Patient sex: M
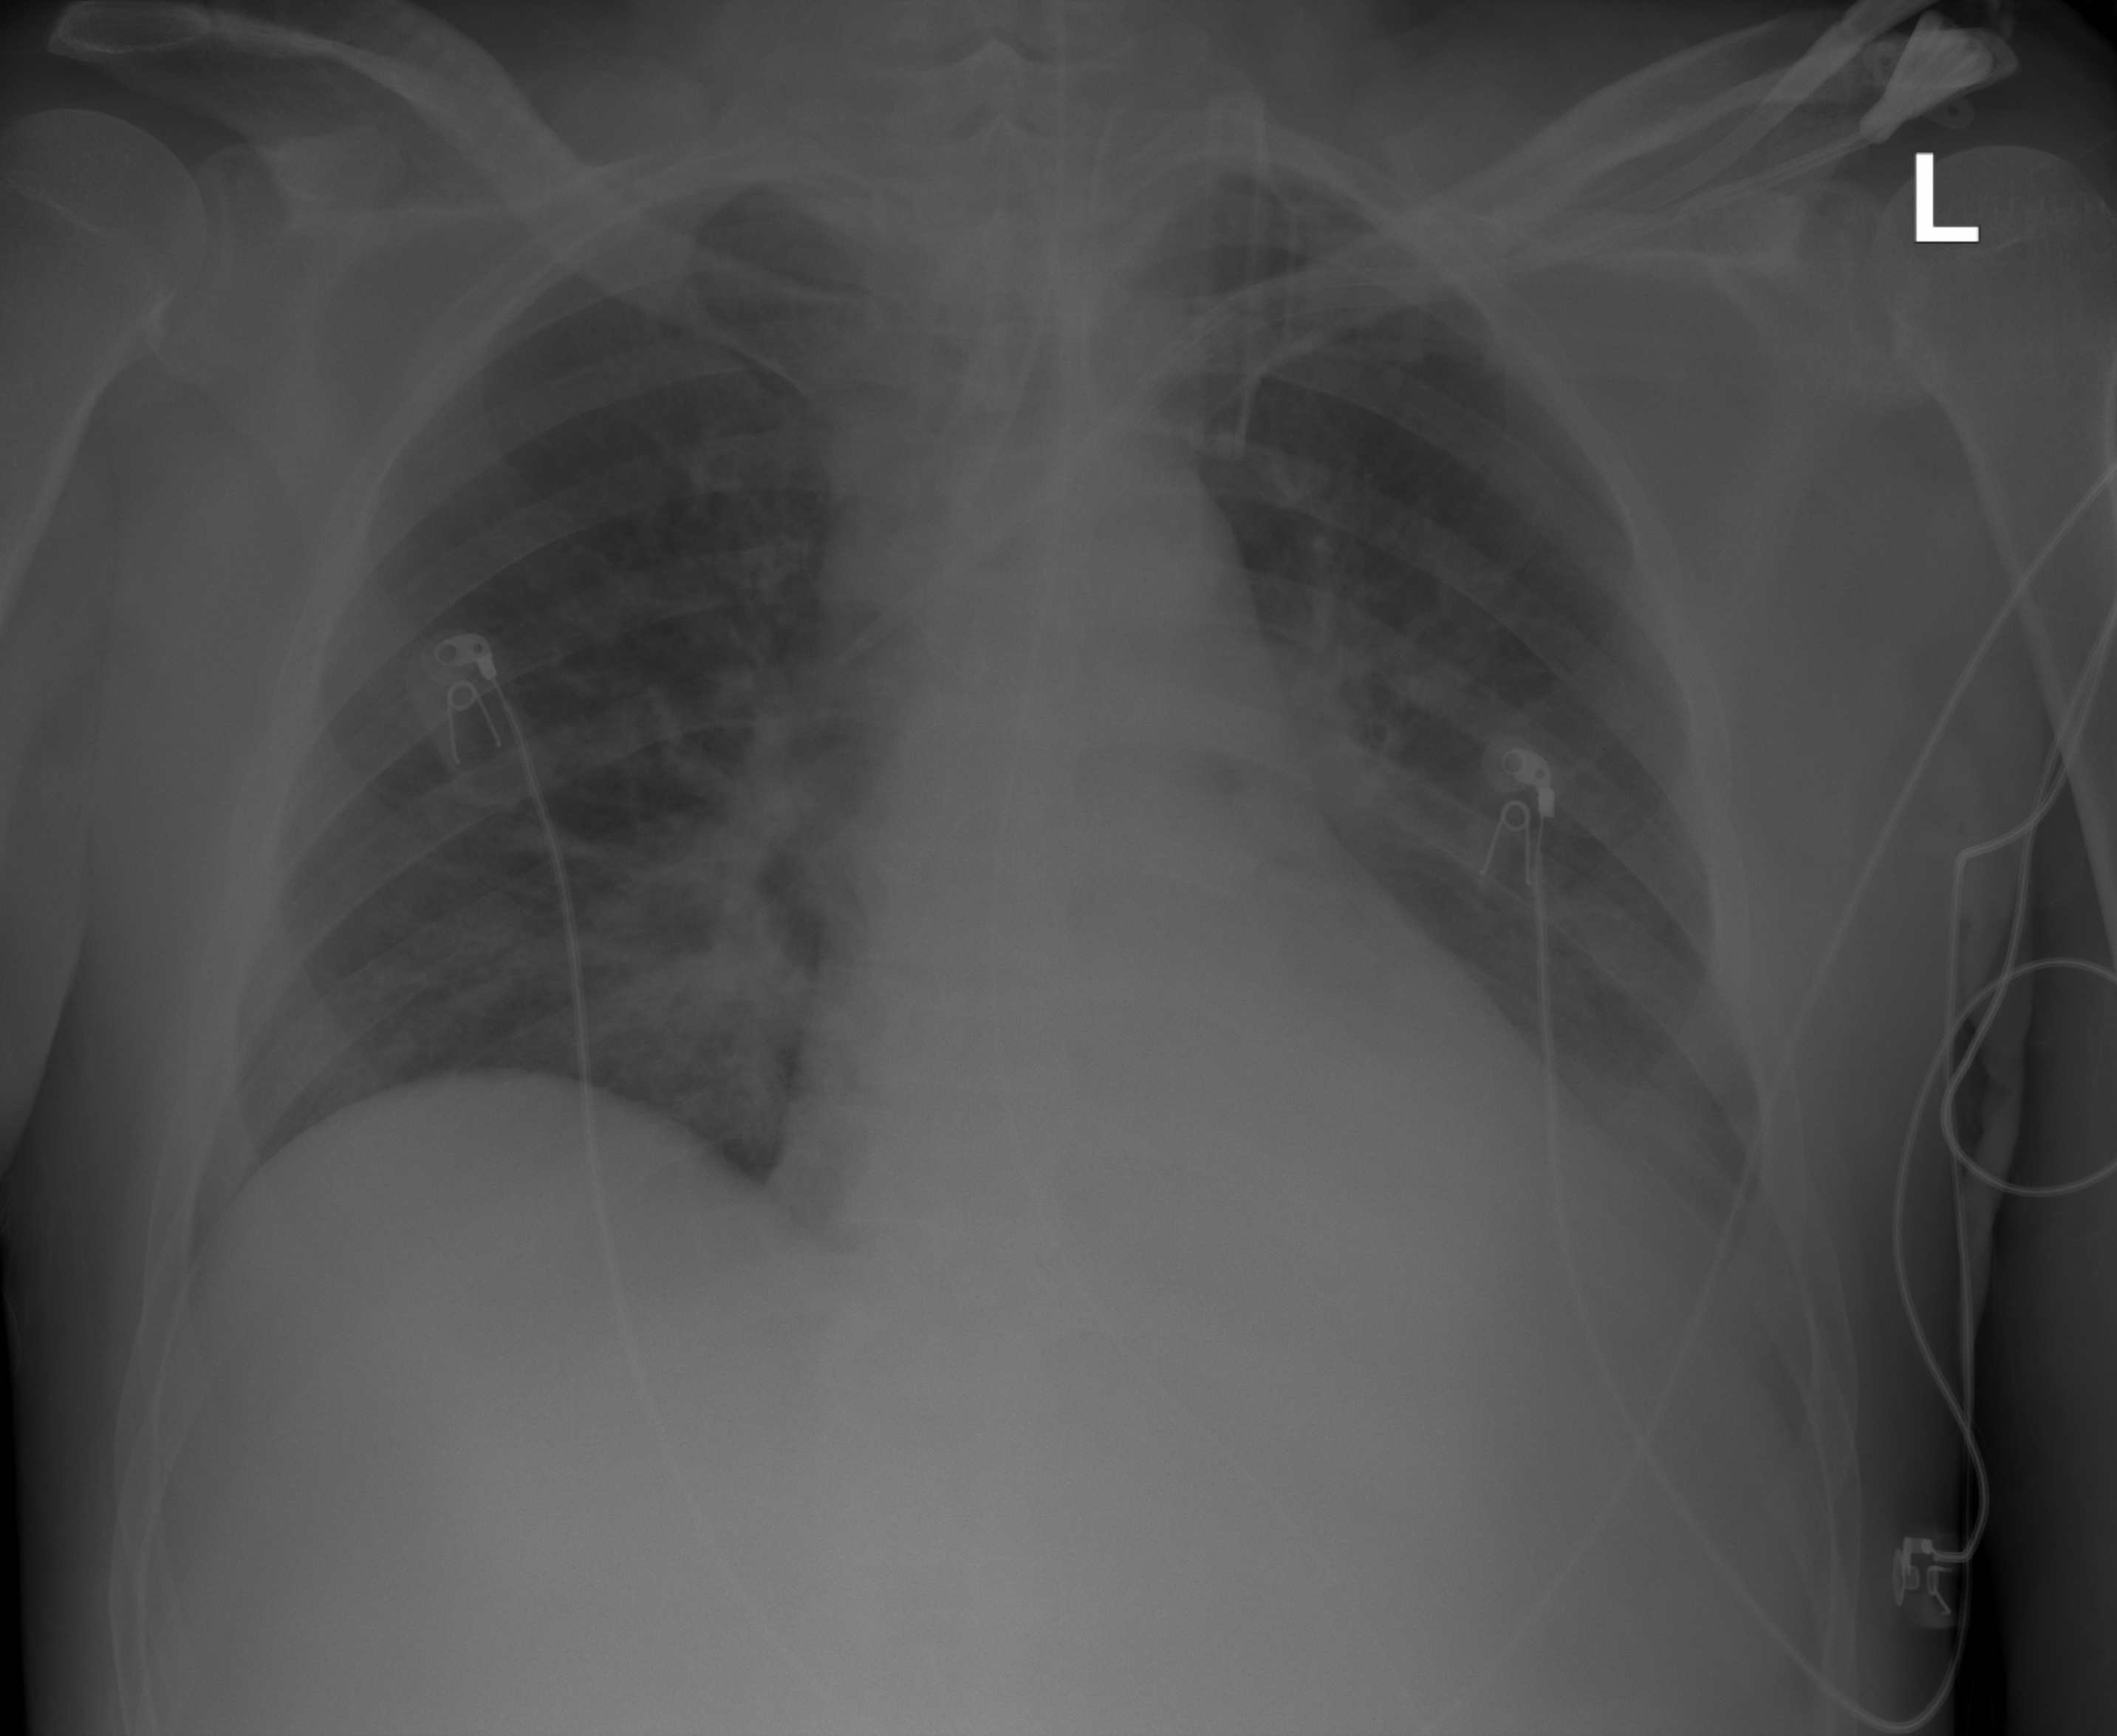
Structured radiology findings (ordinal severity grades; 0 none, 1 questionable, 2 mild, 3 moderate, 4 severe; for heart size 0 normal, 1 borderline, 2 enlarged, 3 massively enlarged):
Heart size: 0
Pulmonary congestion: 2
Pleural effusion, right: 0
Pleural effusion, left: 2
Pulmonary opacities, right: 3
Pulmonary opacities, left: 2
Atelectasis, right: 3
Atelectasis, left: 3